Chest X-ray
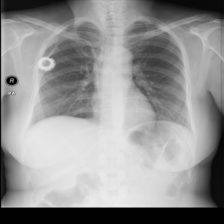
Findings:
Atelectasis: negative
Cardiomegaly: negative
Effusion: negative
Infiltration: negative
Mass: negative
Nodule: negative
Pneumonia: negative
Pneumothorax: negative
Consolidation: negative
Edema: negative
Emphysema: negative
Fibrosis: negative
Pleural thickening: negative
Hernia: negative